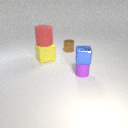
large yellow rubber cube to the left of small purple rubber cylinder